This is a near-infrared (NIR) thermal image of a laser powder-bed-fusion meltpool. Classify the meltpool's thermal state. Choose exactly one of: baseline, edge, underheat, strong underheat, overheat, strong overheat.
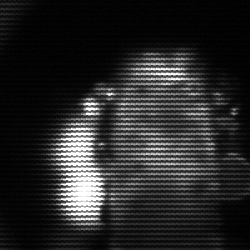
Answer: strong underheat